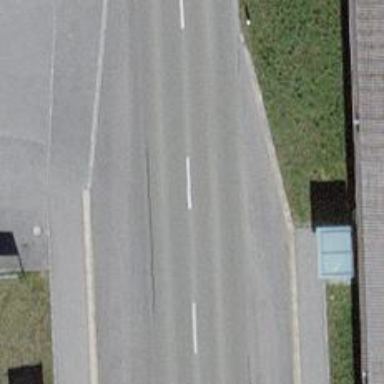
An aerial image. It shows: Public transport stop position.